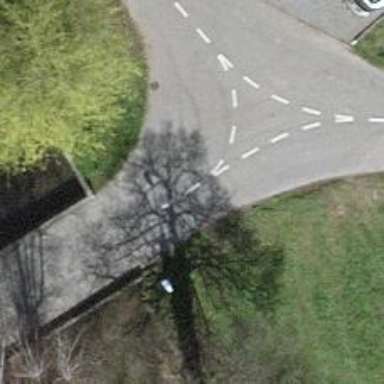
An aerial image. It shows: Residential road with asphalt surface that includes bridge.